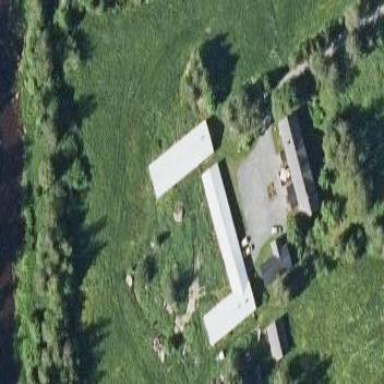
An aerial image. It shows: Farmyard area.